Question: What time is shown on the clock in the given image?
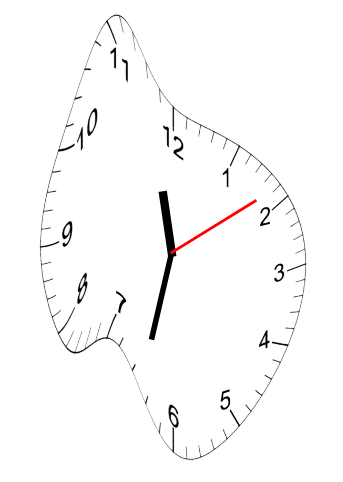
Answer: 11:32:09